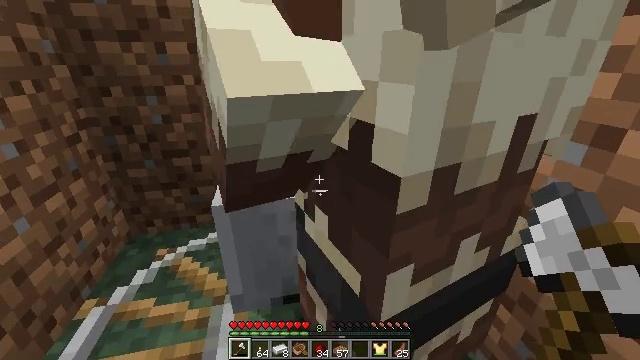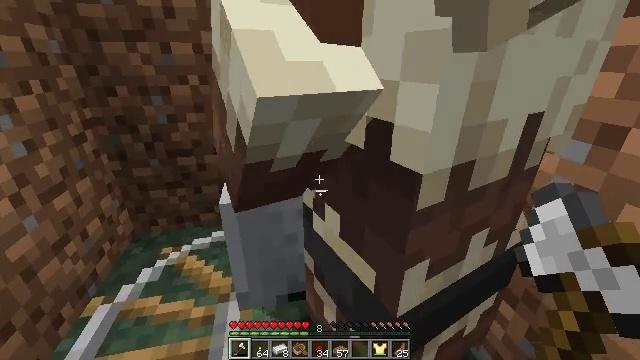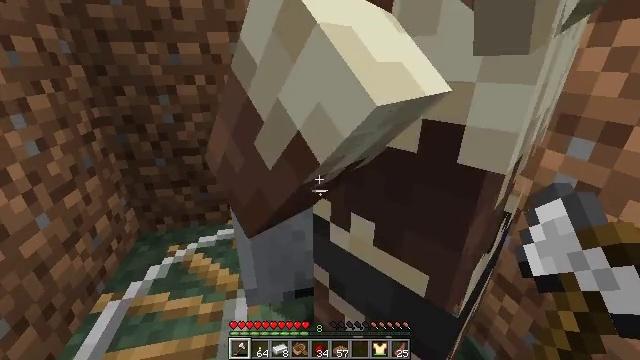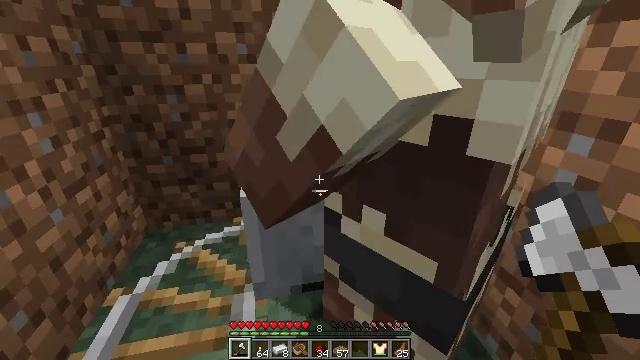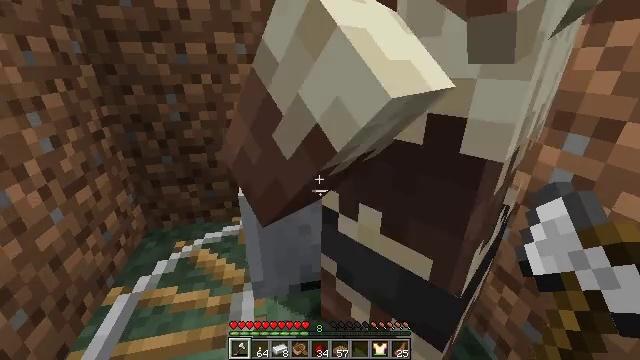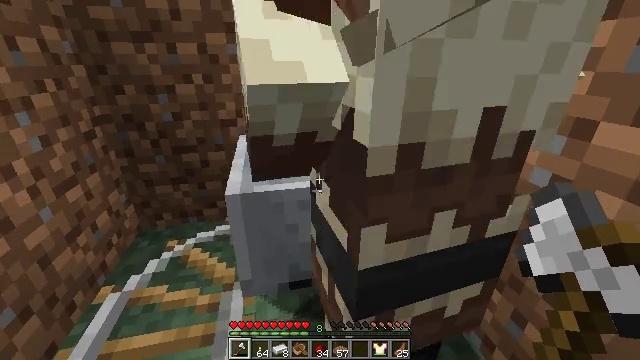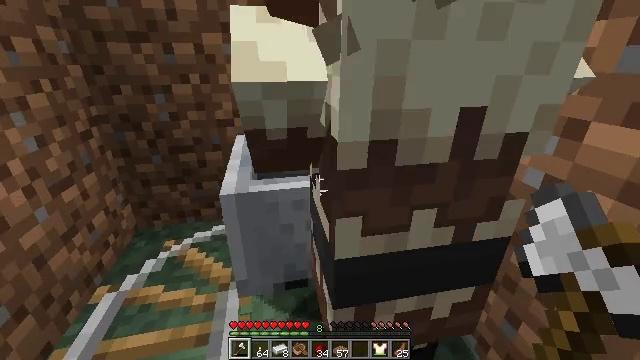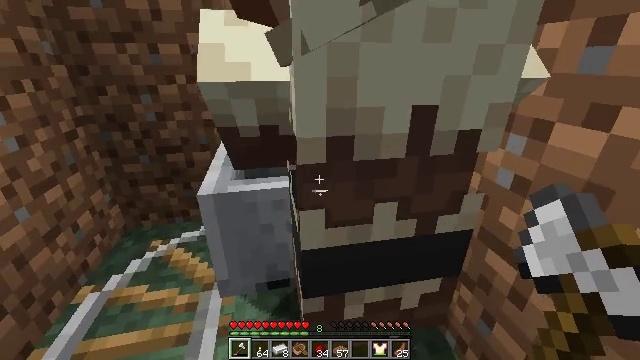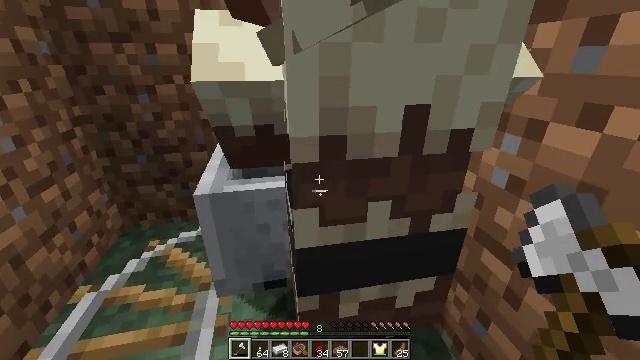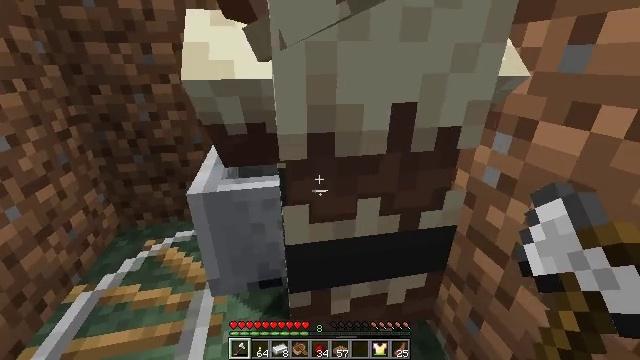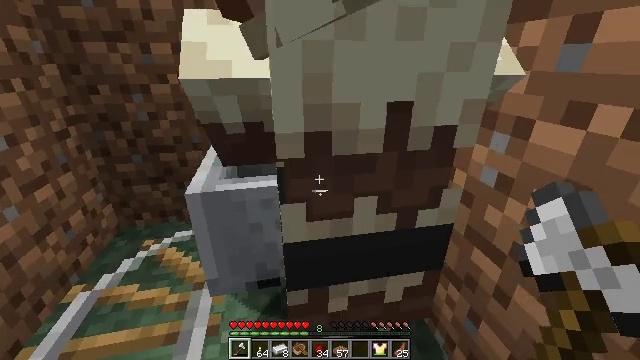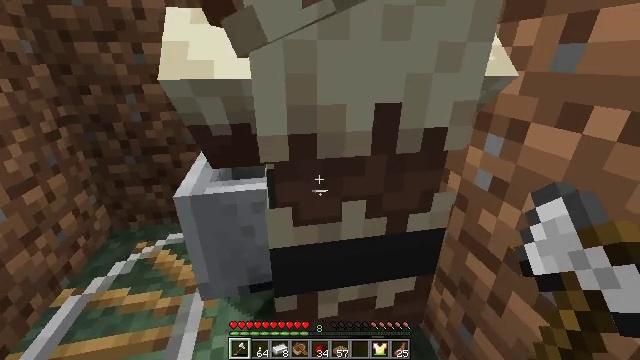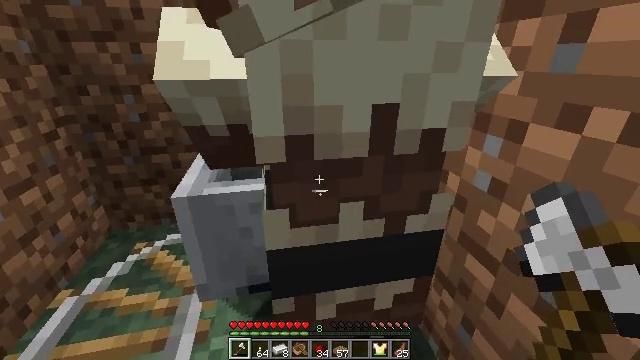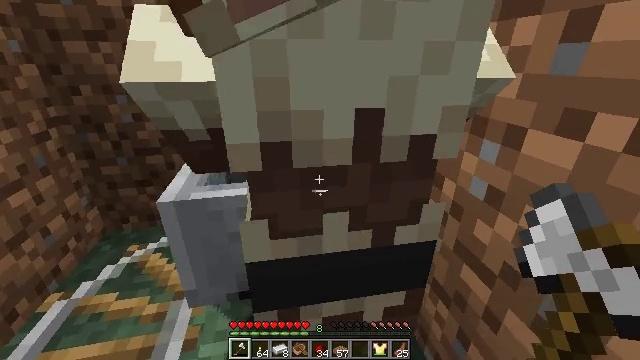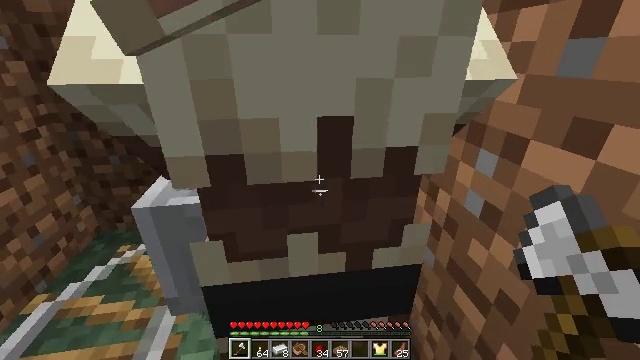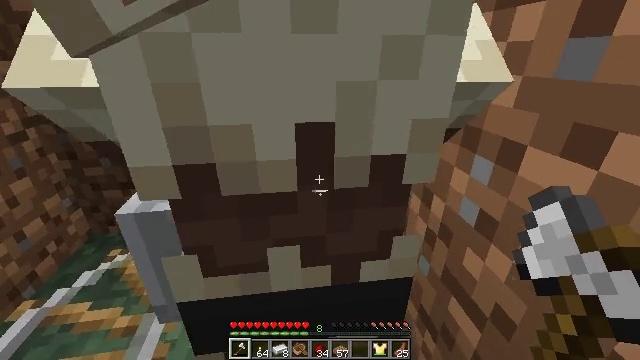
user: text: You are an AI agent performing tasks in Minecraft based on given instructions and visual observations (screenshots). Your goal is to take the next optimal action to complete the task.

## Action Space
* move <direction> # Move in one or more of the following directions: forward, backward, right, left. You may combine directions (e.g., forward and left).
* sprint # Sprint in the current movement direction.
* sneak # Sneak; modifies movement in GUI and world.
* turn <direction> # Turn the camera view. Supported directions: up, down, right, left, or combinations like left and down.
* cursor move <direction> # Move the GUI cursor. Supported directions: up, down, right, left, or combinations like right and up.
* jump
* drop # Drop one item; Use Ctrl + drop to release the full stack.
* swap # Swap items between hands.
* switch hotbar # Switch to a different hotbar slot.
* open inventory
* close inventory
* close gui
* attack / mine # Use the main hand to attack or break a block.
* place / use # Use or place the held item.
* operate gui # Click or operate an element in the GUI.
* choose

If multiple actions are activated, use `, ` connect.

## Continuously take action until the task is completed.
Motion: motion action
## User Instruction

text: Shatter the glass to collect it.
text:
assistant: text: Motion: move forward, sneak
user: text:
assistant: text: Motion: move forward, sneak
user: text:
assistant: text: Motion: move right, sneak
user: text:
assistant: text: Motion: move right, sneak
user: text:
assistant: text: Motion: move right, sneak
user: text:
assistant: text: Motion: move right, sneak
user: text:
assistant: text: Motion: move right, sneak
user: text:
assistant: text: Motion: sneak
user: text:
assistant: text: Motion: sneak
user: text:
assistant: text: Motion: sneak
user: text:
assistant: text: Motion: move forward and move right, sneak
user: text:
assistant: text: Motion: move forward and move right, sneak
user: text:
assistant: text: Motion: move forward and move right, sneak
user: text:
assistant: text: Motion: move forward and move right, sneak, turn left
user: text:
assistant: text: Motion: move forward, sneak
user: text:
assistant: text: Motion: move forward, sneak
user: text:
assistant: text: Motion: move forward, sneak
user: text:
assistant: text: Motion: move forward, sneak
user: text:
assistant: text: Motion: move forward, sneak, turn left
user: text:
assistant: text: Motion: move forward, sneak, turn left
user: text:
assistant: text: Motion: move forward, sneak, turn left
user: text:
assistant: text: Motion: move forward, sneak, turn left
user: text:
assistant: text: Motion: sneak, turn left
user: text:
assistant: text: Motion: sneak
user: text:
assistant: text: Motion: sneak
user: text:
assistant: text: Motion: sneak
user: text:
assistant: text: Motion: sneak
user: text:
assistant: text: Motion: sneak
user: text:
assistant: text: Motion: move forward, sneak
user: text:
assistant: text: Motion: move forward, sneak